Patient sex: M
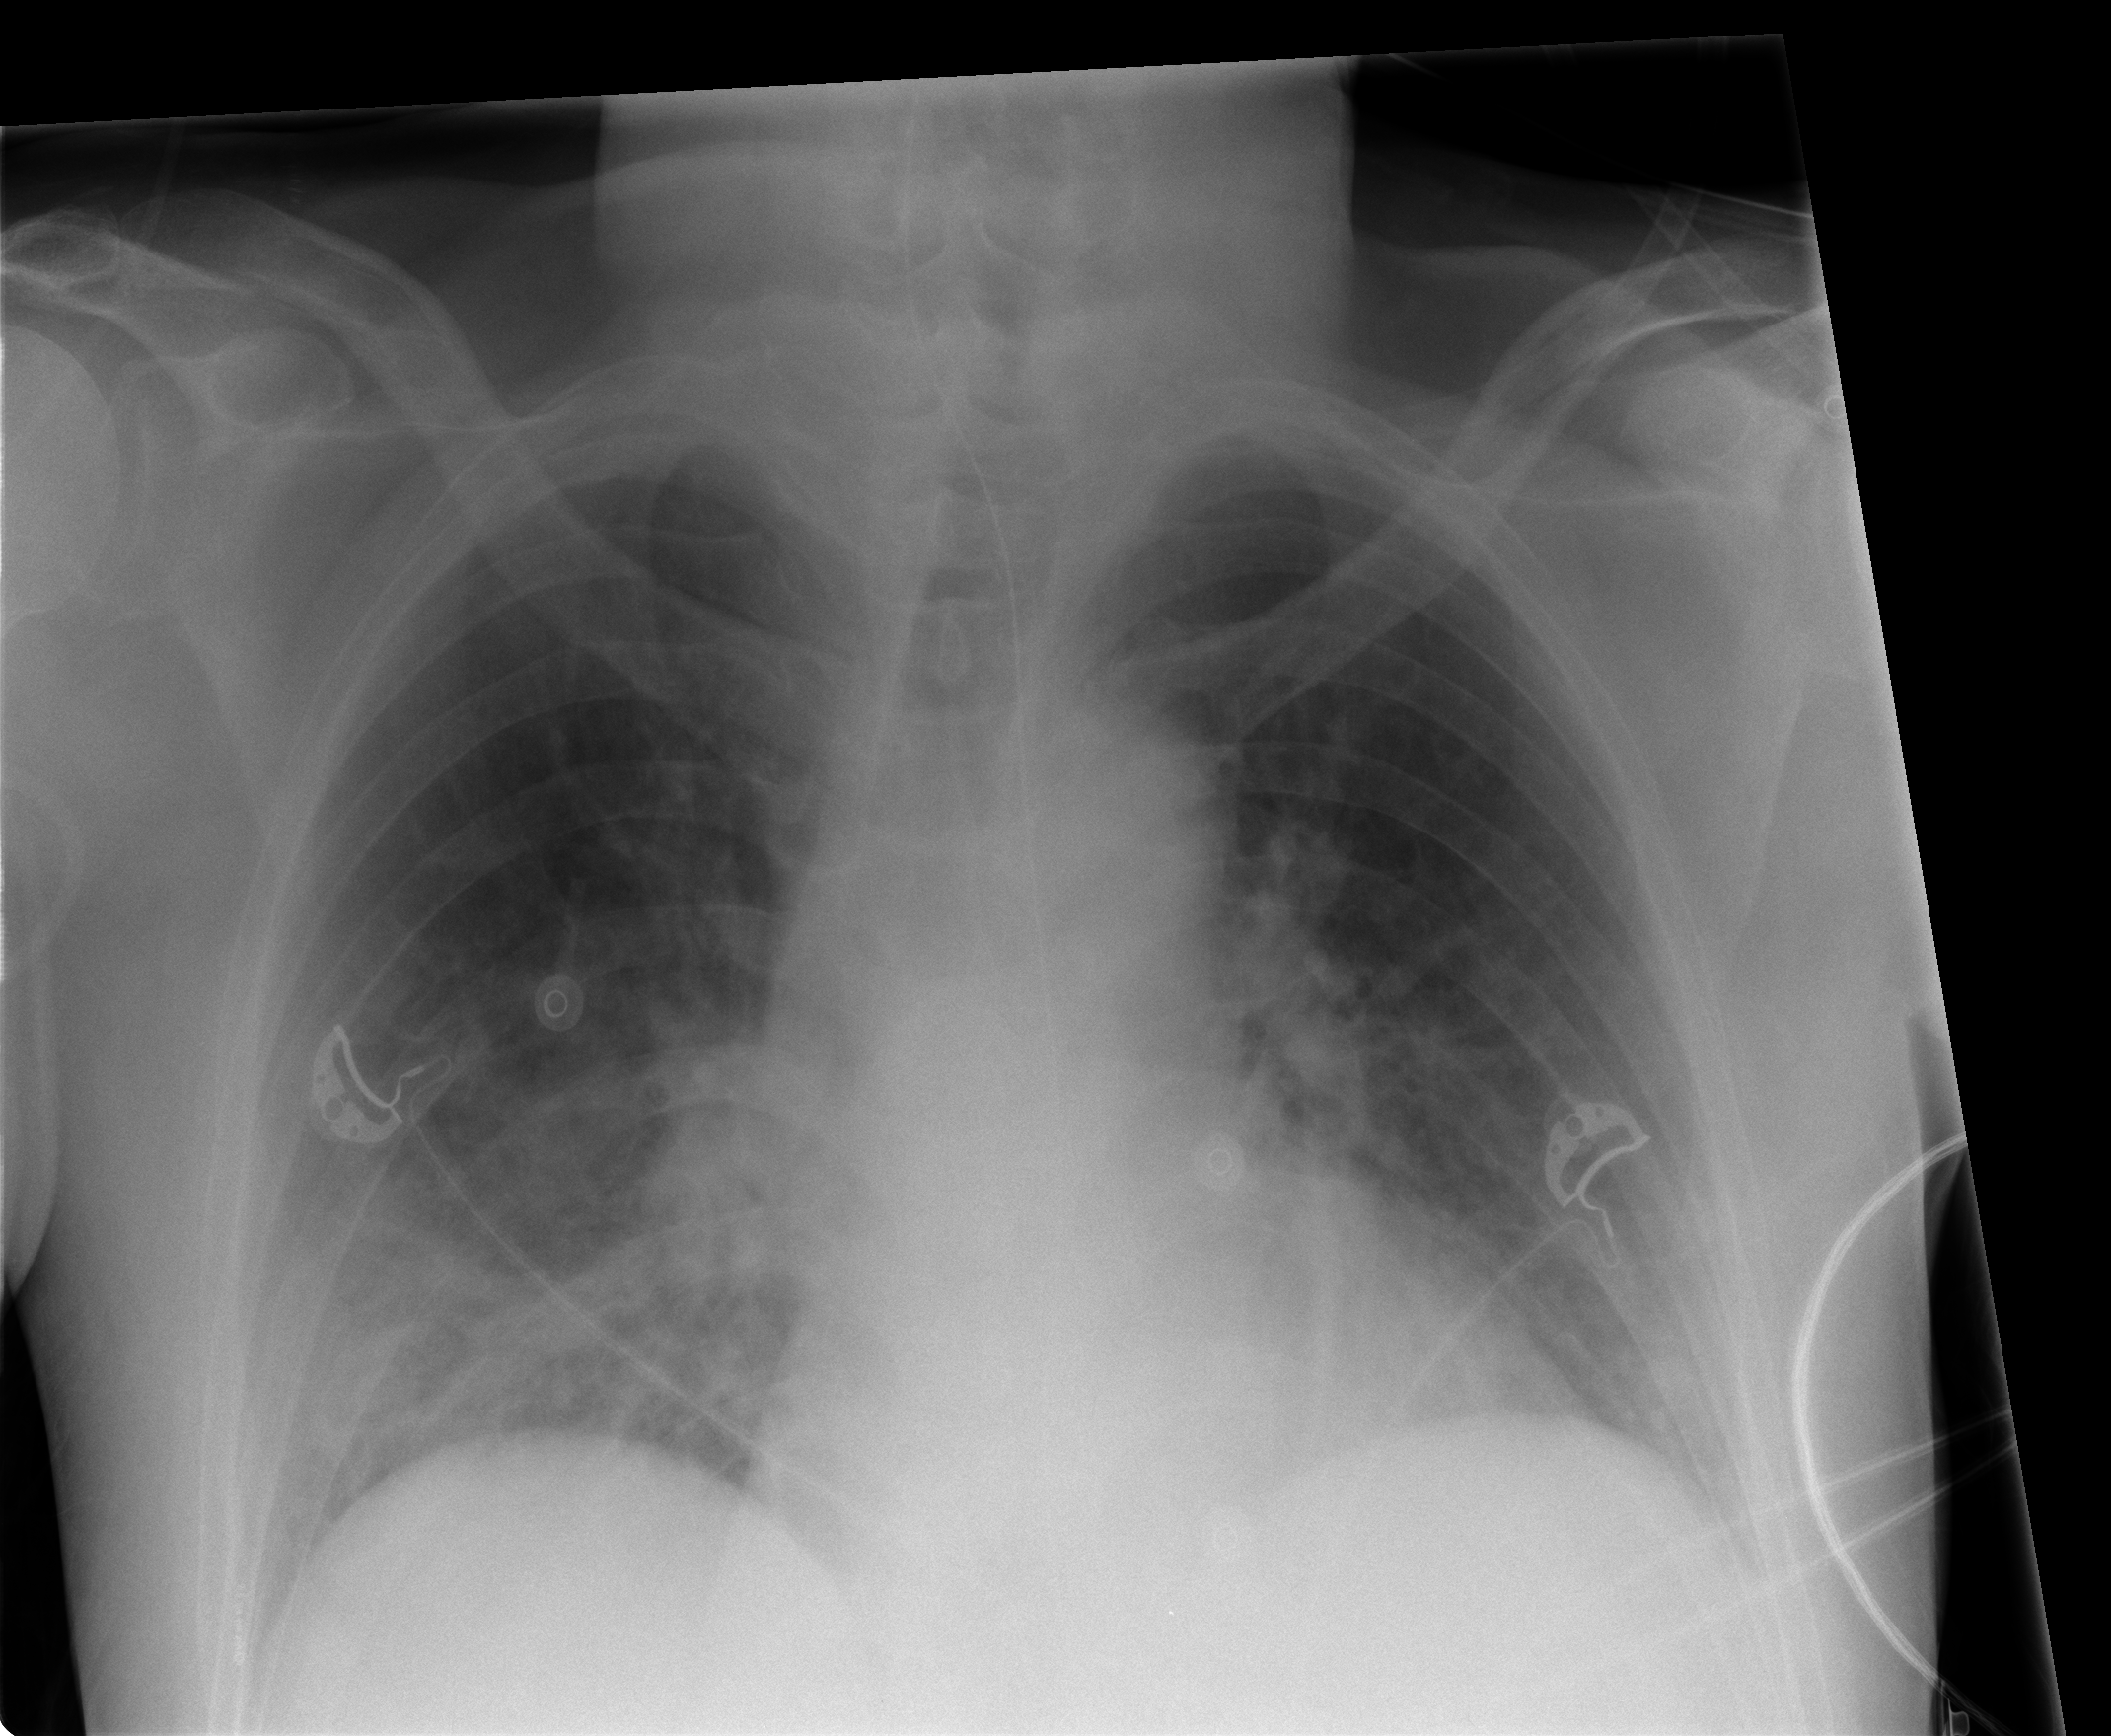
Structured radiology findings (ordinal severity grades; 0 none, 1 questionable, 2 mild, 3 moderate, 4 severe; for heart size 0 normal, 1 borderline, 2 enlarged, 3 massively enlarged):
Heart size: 0
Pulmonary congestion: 0
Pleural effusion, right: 0
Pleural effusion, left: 0
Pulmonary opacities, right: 2
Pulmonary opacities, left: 0
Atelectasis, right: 0
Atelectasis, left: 0